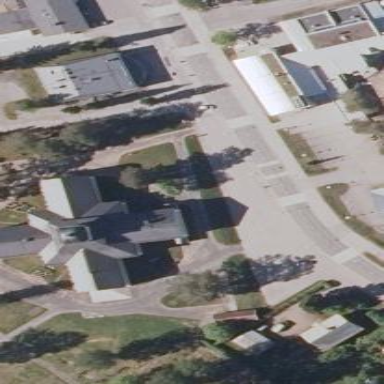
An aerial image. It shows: Historic church serving as place of worship.